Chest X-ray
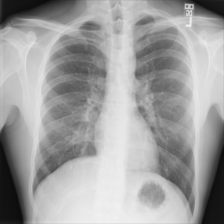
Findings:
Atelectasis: positive
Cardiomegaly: negative
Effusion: negative
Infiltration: positive
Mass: negative
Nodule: positive
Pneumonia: negative
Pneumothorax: negative
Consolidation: negative
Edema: negative
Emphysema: negative
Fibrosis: negative
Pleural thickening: negative
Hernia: negative